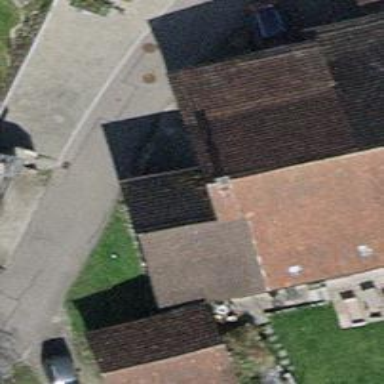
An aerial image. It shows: Building with tile roof.